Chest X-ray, PA view. Patient: 56 years old, sex F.
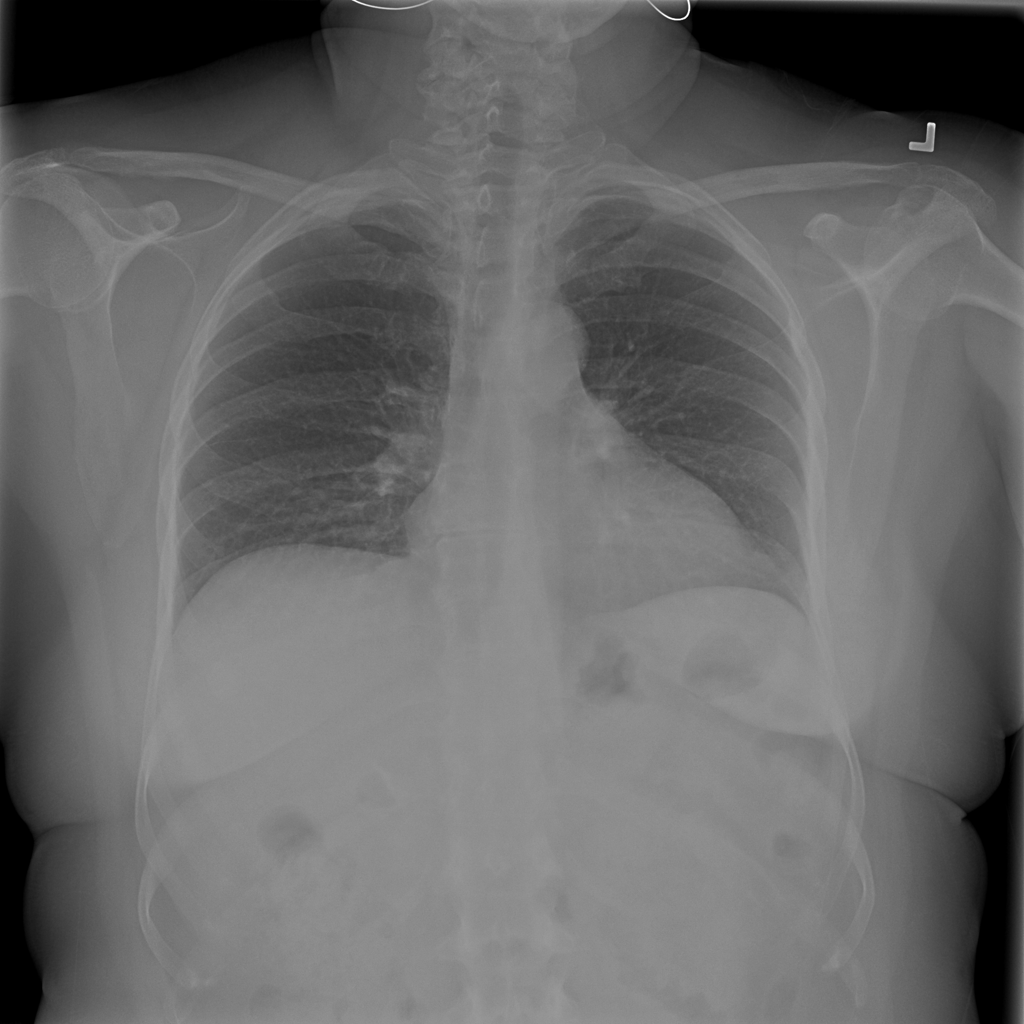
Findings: No Finding